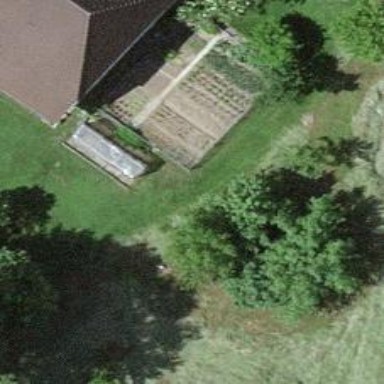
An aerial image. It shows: Farm.